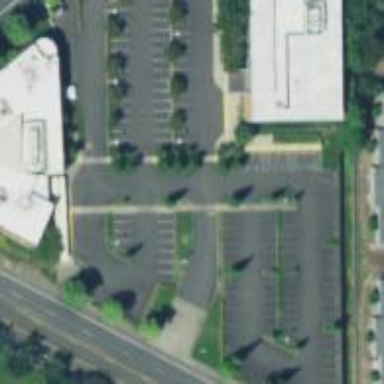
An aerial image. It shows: Parking space is available.